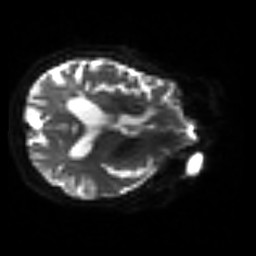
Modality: sbref
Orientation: axial
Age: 64
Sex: male
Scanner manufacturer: siemens
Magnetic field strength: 3 T
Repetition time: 3.2 s
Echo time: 0.081 s